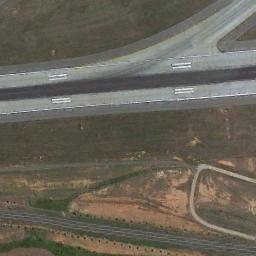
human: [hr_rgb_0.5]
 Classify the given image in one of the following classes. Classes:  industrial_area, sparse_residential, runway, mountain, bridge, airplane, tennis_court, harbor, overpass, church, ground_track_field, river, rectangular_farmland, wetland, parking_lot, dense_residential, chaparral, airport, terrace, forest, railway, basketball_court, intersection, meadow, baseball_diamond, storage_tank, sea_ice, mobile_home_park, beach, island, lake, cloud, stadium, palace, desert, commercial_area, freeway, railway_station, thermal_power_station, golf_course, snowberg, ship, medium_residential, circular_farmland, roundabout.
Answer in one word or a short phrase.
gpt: runway